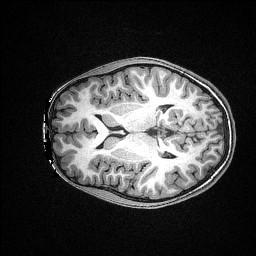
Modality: T1w
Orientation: axial
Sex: female
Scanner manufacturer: siemens
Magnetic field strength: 3 T
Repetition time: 2.3 s
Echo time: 0.00336 s